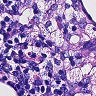
Metastatic tissue present: no